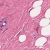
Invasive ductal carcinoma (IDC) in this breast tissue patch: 0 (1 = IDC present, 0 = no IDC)